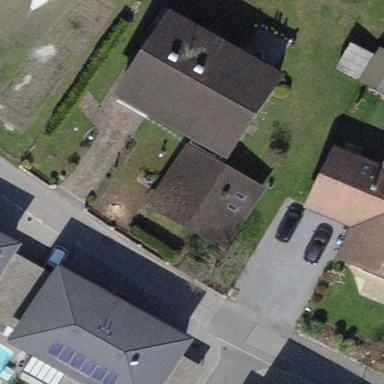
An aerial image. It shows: Group of garages.